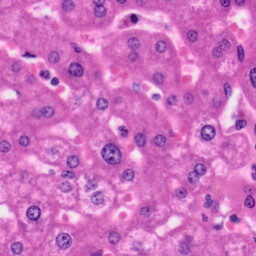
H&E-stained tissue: Liver